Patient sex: M
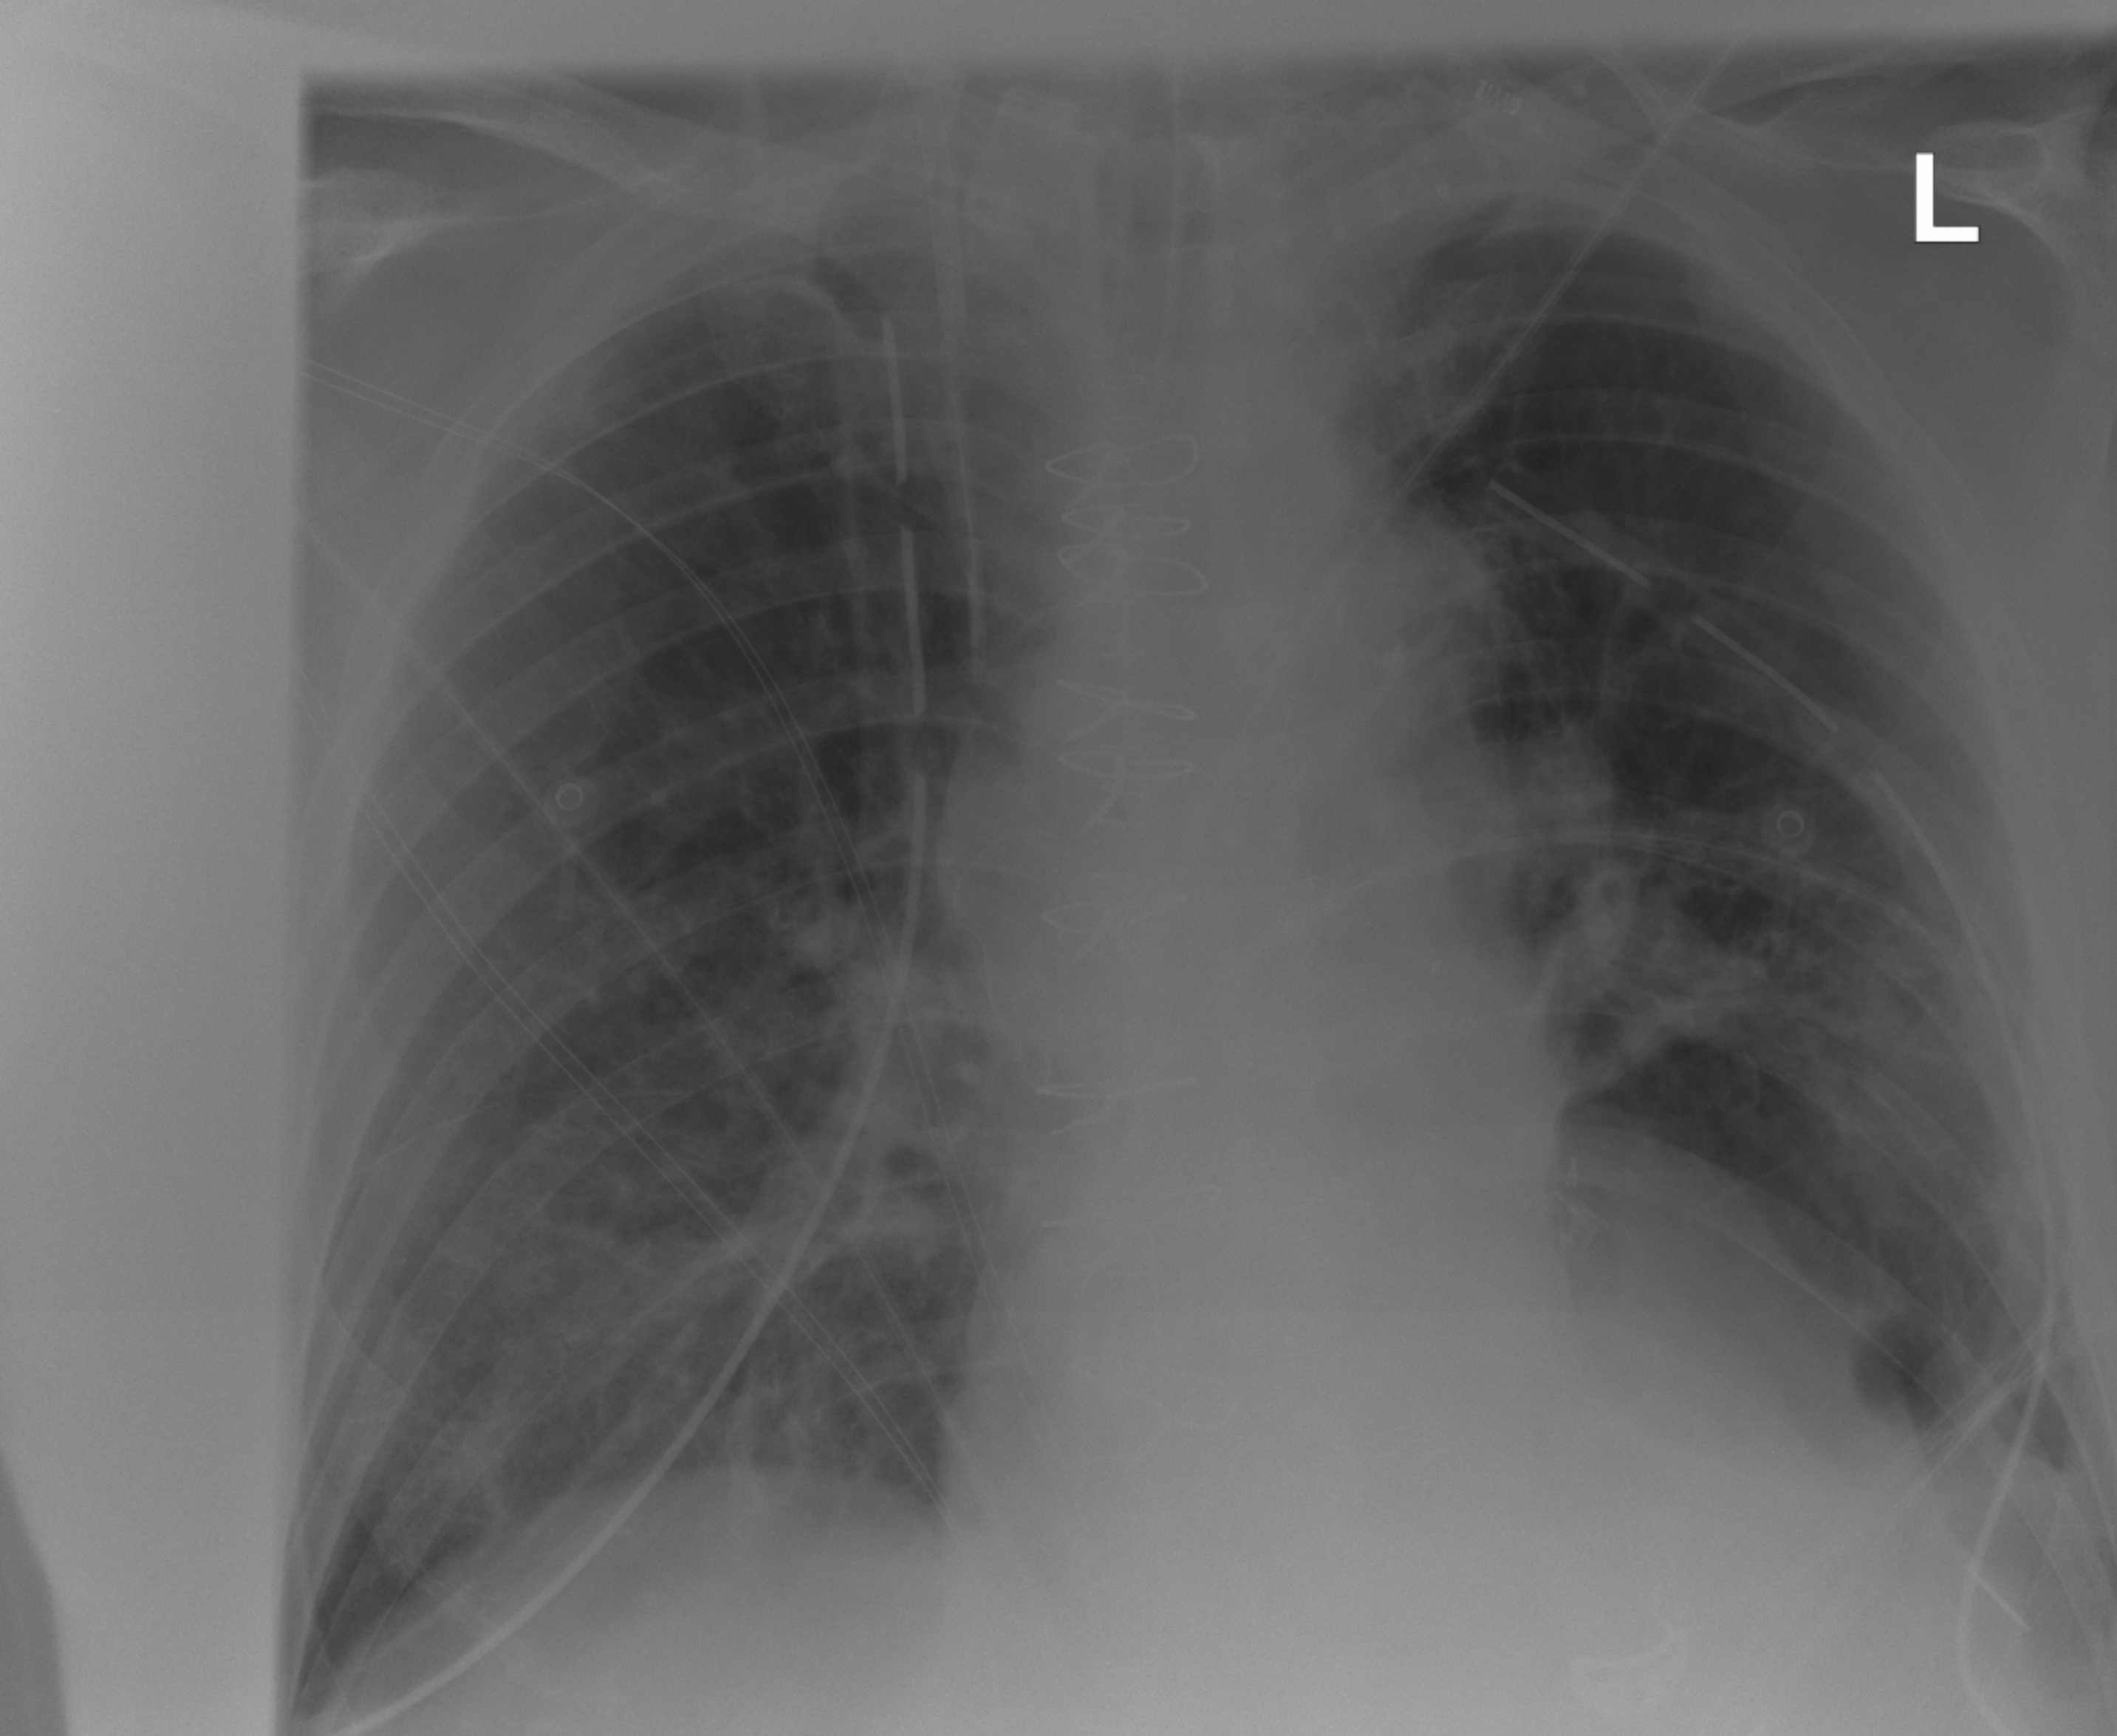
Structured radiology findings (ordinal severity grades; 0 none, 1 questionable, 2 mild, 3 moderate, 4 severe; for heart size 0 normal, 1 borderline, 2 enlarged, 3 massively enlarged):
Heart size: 0
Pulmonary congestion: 0
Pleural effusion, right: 0
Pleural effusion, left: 2
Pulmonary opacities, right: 0
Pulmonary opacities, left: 0
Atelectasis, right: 2
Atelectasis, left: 2